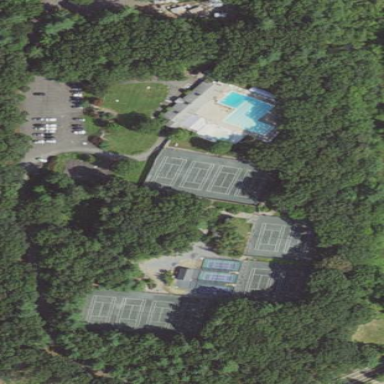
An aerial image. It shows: Sports centre with facilities for swimming and tennis.